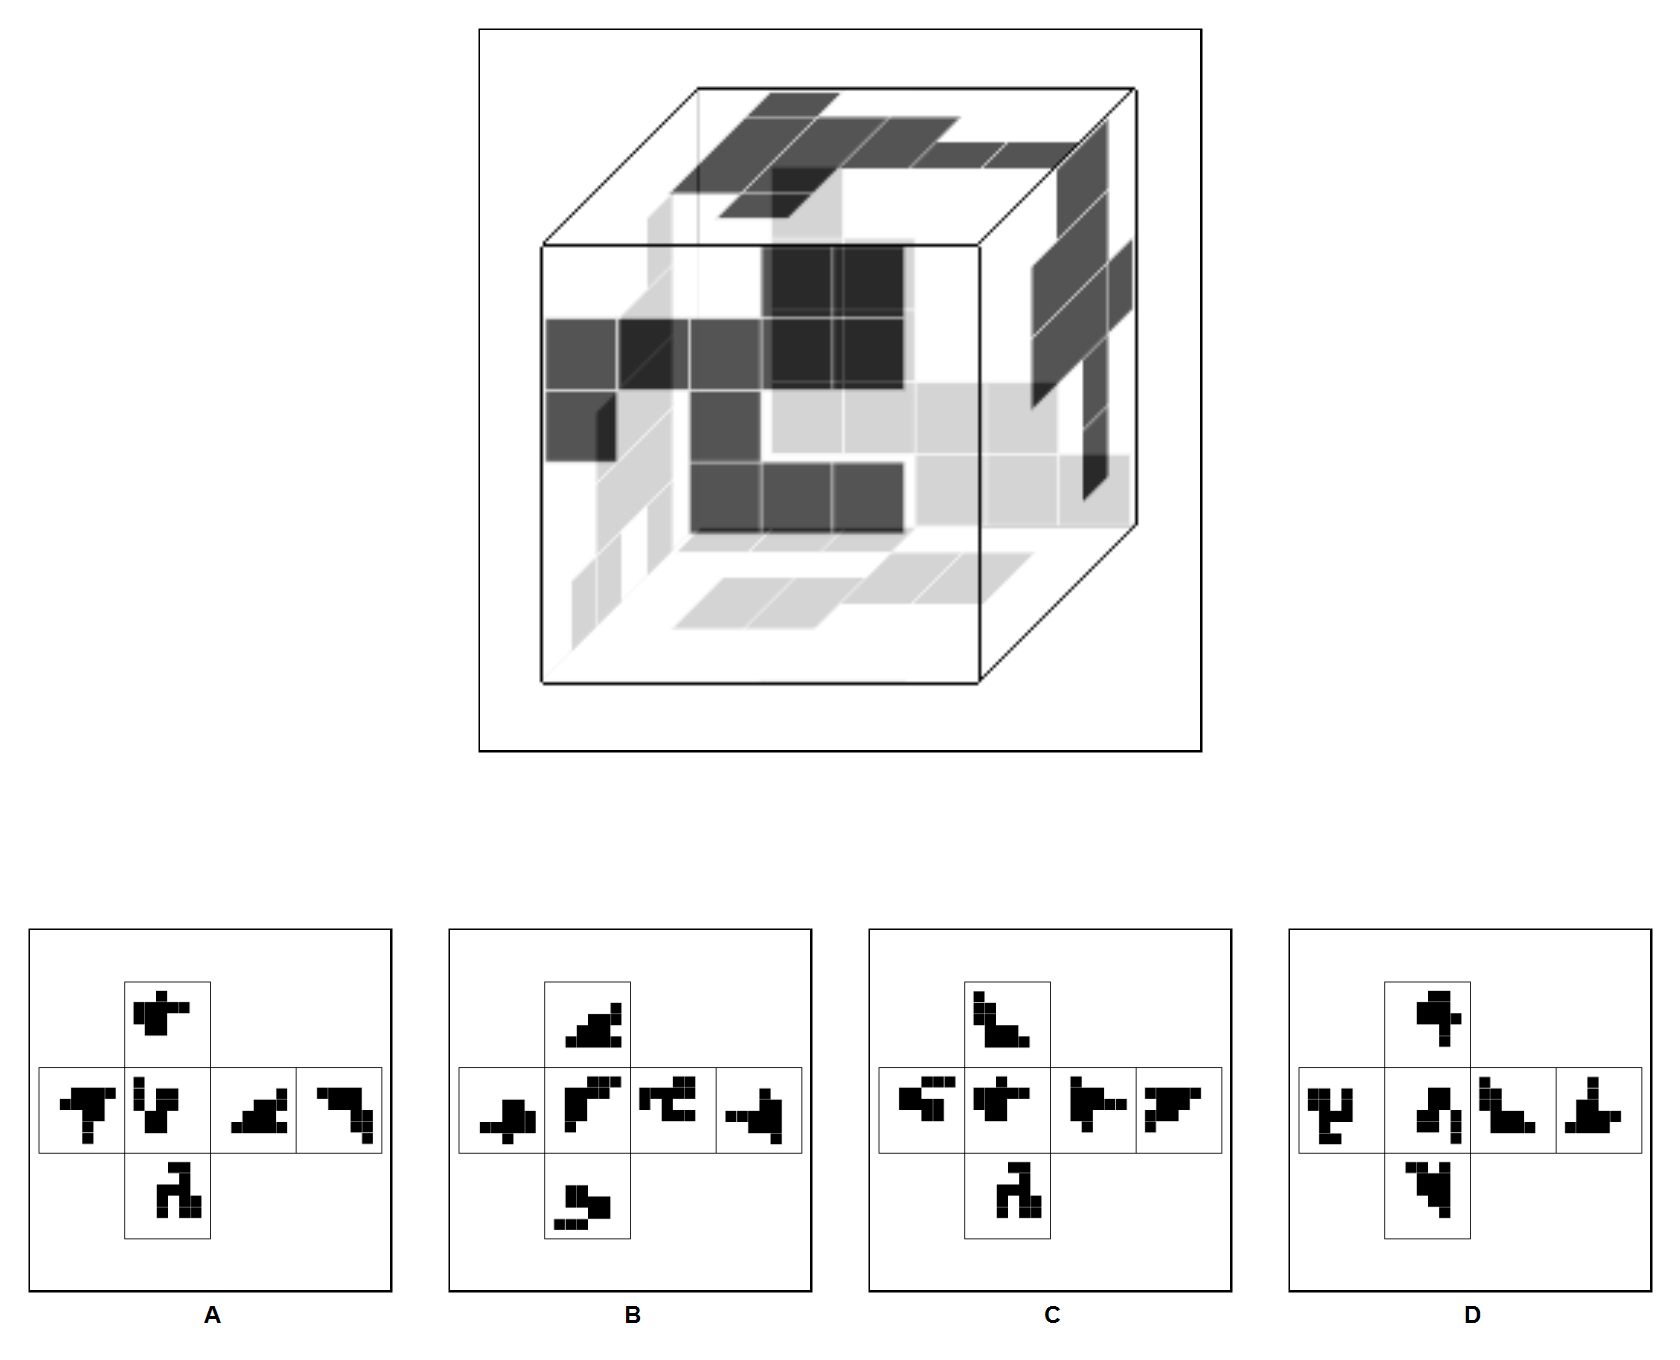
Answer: D